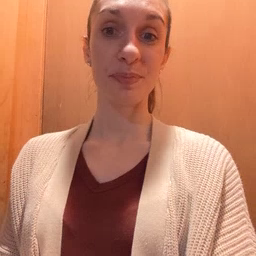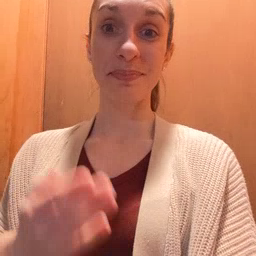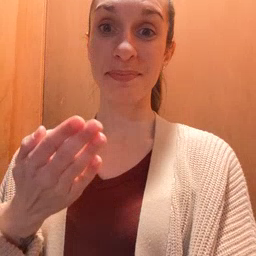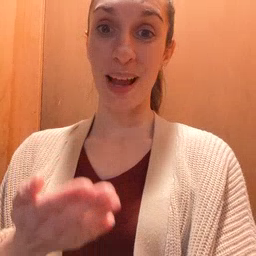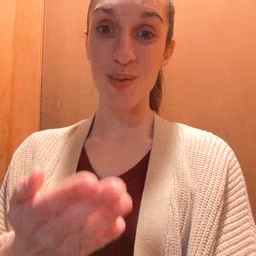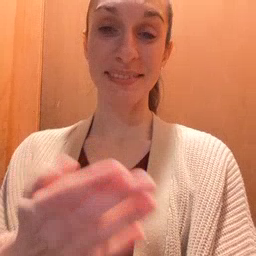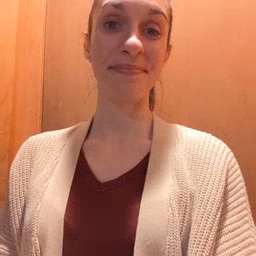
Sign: boat